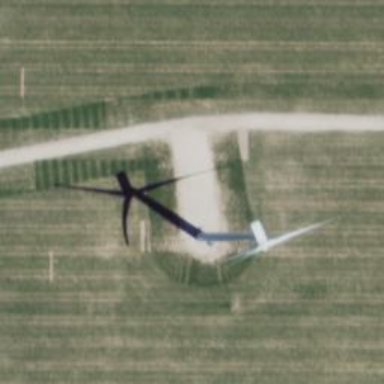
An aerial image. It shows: Wind turbine generator that utilizes wind as its source for generating electricity. It is of the horizontal axis type.